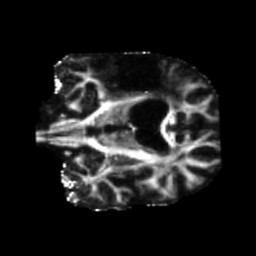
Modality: FA
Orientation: coronal
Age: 55
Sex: male
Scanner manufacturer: siemens
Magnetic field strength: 3 T
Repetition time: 5.47 s
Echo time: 0.0854 s